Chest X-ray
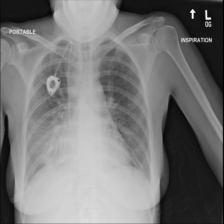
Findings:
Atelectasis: negative
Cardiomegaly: negative
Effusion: negative
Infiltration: positive
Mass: negative
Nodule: negative
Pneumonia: negative
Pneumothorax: negative
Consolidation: negative
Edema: negative
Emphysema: negative
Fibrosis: negative
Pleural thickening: negative
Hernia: negative